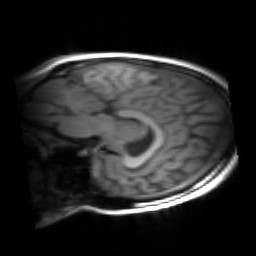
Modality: inplaneT1
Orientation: sagittal
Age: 24
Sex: female
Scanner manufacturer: siemens
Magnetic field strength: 3 T
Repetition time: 1.2 s
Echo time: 0.00251 s